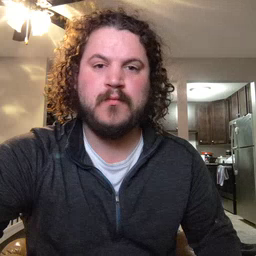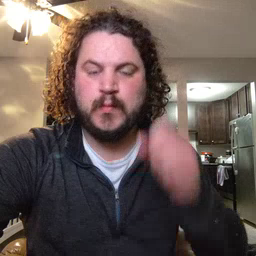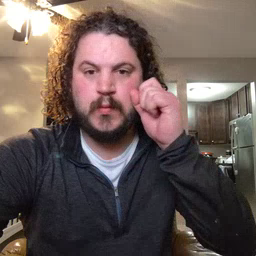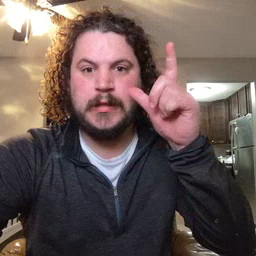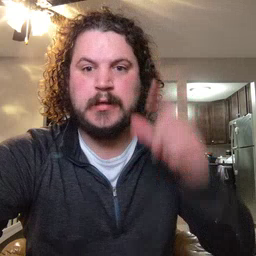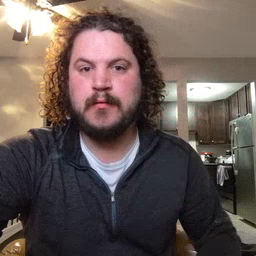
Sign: awake